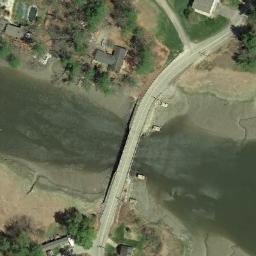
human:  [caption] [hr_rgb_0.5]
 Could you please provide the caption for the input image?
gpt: Both sides of the river are bare land .

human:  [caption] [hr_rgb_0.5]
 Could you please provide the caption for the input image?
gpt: A bridge connects the land on both sides of the turquoise water  There are many buildings and roads on the land .

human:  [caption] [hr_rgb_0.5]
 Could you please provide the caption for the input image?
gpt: A bridge built on a dark green river and some houses on one side of the river .

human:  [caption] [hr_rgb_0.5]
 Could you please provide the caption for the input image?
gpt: There is a bridge over the river between some buildings and plants .

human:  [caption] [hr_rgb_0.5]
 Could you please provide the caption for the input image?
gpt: Many trees are around the bridge .